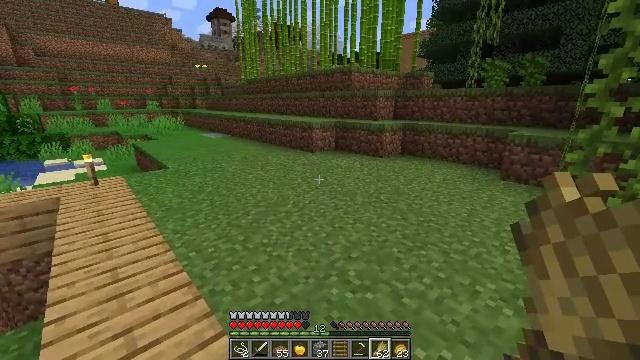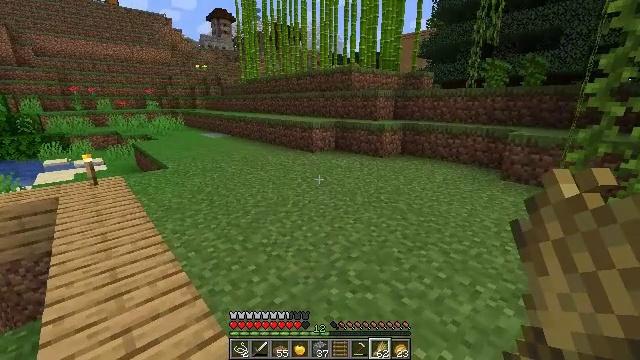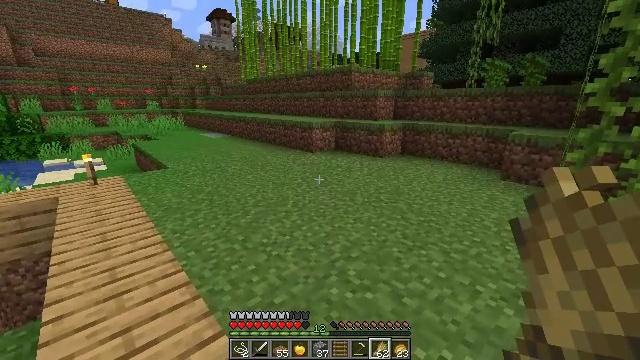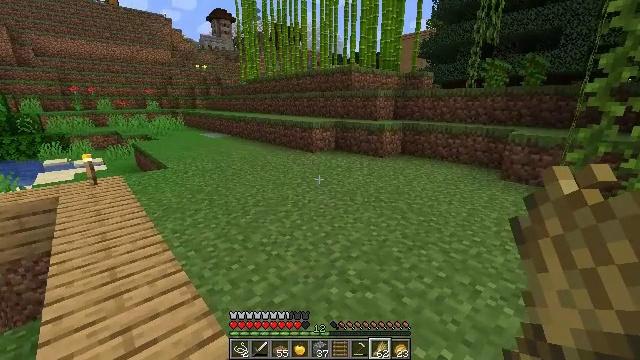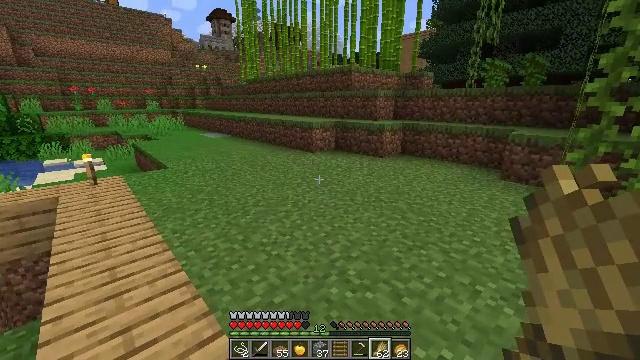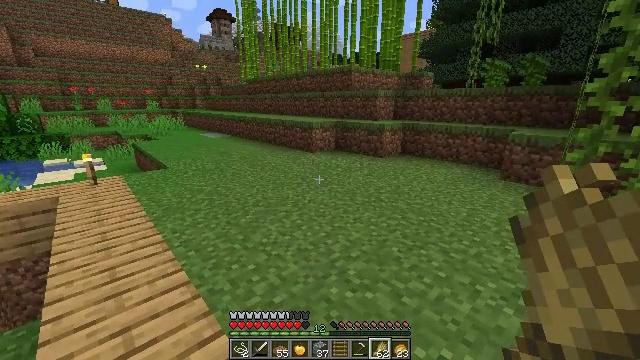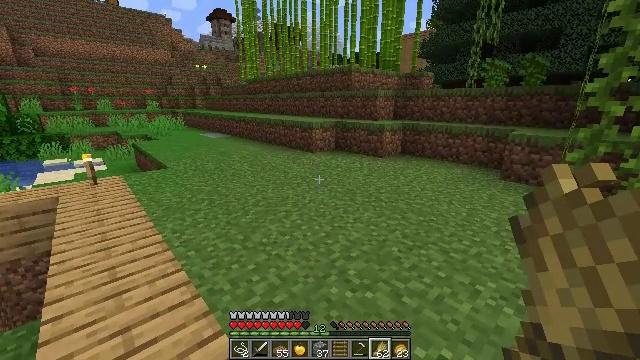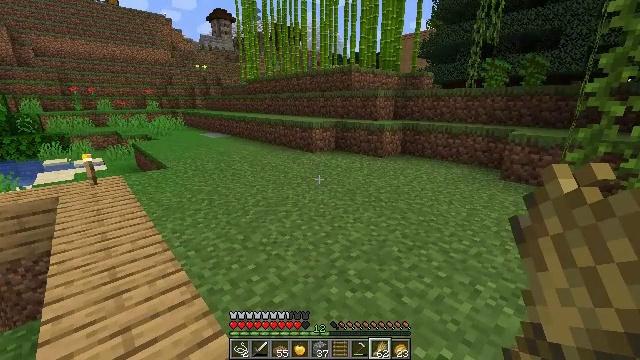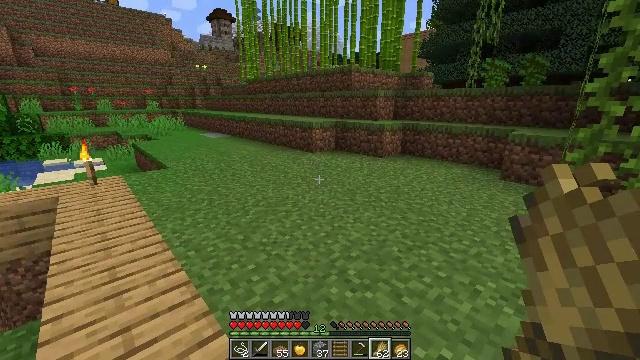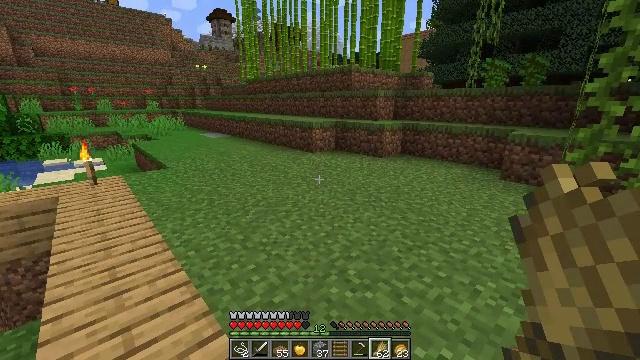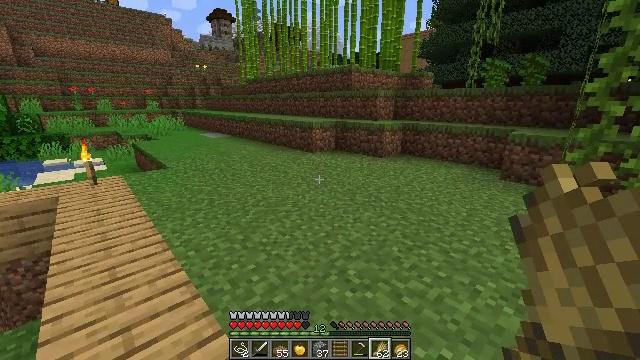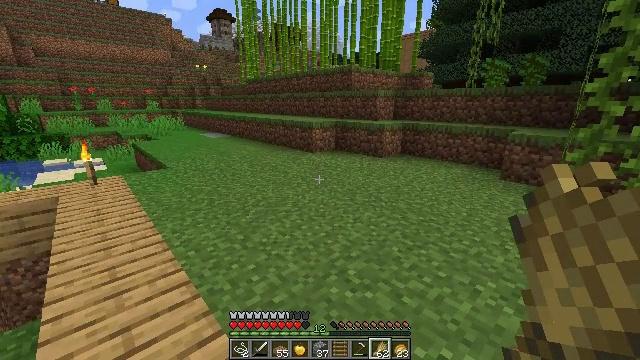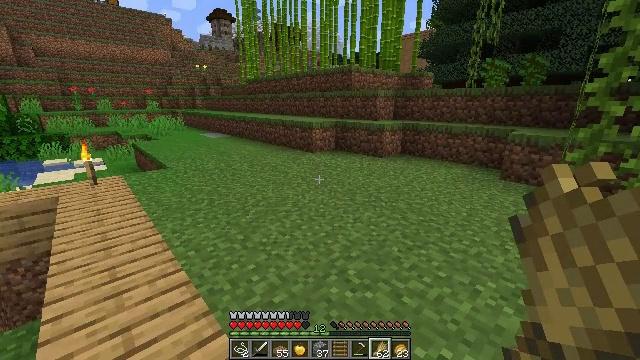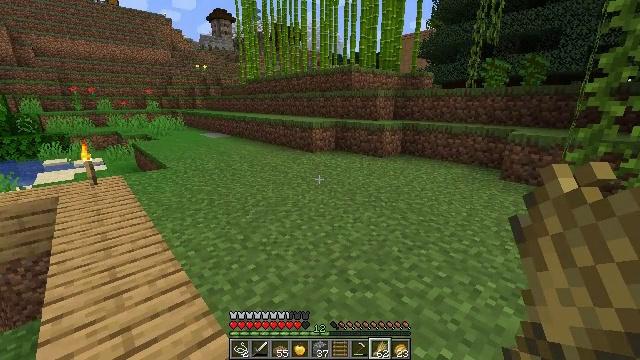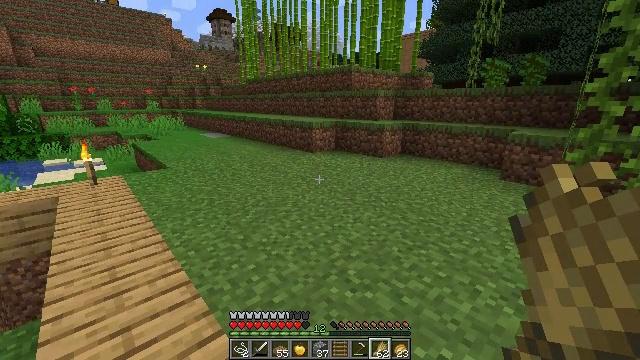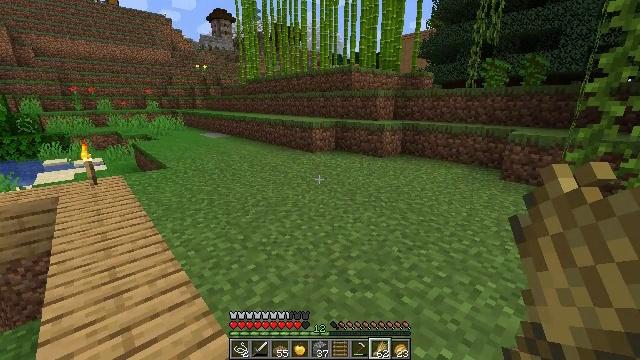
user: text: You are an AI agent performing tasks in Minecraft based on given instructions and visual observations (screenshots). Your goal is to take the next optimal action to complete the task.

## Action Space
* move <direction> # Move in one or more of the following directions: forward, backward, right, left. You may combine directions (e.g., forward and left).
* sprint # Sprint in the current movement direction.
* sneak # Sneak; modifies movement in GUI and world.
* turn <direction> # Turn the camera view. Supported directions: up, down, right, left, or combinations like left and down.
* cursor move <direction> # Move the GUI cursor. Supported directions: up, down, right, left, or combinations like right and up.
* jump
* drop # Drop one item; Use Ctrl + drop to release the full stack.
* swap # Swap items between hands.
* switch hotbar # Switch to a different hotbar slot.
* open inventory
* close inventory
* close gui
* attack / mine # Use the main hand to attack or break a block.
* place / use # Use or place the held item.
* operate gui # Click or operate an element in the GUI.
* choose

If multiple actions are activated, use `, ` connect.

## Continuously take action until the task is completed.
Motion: motion action
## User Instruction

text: Mine the jungle trapdoor.
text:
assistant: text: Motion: no_op
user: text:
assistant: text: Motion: no_op
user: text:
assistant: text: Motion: no_op
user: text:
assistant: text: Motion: no_op
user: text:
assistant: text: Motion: no_op
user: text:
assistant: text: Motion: no_op
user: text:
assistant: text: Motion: no_op
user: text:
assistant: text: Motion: no_op
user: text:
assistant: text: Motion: no_op
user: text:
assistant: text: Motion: no_op
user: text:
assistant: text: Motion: no_op
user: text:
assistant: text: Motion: no_op
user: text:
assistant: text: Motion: no_op
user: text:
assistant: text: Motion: no_op
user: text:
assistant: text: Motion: no_op
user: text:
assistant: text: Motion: no_op
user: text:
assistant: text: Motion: no_op
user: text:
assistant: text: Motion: no_op
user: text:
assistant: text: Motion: no_op
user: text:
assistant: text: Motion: no_op
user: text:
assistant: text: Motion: no_op
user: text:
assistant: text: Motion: no_op
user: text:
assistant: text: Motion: no_op
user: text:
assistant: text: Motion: no_op
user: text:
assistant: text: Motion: no_op
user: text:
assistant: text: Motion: no_op
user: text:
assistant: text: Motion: no_op
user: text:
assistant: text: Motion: no_op
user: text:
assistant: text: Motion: no_op
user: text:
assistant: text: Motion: no_op